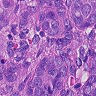
Metastatic tissue present: yes